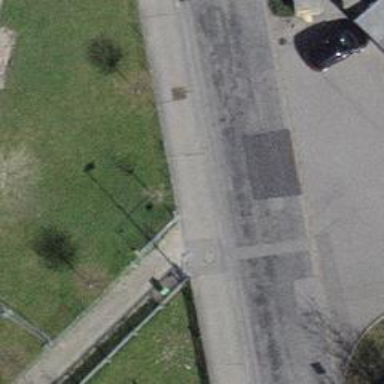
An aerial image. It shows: Footway surfaced with paving stones.